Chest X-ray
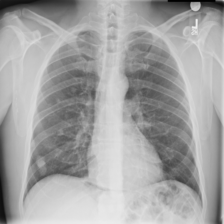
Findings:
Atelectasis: negative
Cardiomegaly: negative
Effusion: negative
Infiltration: positive
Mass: negative
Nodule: positive
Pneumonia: negative
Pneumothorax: negative
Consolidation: negative
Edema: negative
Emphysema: negative
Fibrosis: negative
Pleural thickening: negative
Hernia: negative